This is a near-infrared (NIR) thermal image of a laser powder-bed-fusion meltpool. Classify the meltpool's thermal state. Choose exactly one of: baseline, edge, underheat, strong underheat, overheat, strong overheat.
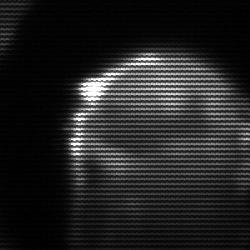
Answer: edge